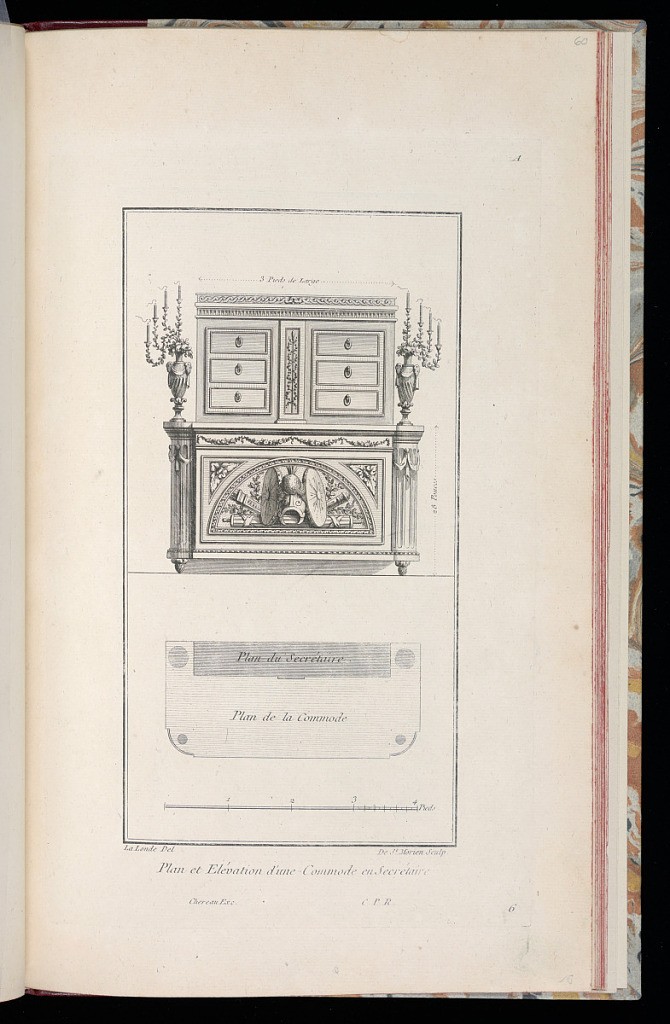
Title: Elévation et Profil d'un Commode en Secrétaire
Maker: Richard de Lalonde, French, active 1780–96
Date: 1775-1788
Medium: Etching on off-white laid paper
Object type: Print
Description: Elevation and plan of a chest of drawers designed in the style of a secretary desk. The commode is decorated with ornament motifs including urn-shaped candelabra, a large front panel with military trophy, and bands of wave pattern, fluting, and a branch guilloche. The plate is signed and numbered.